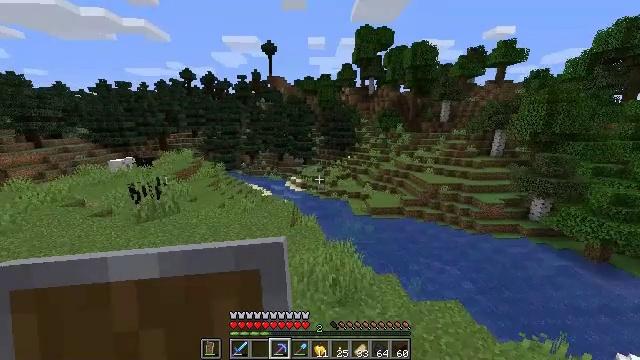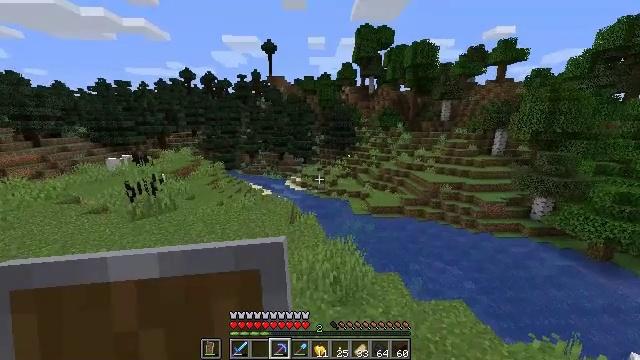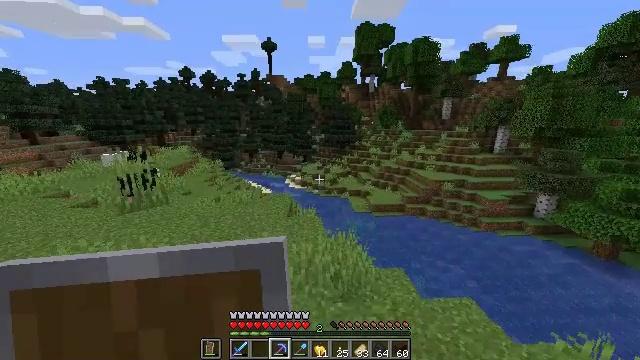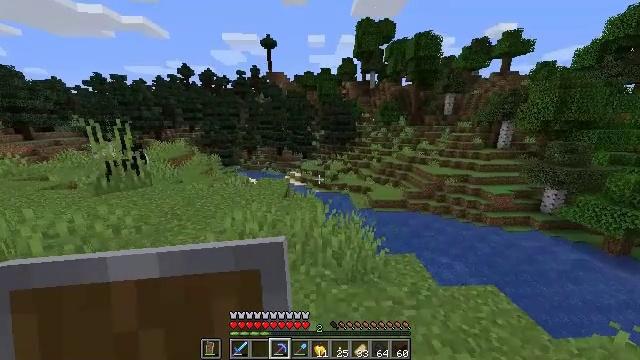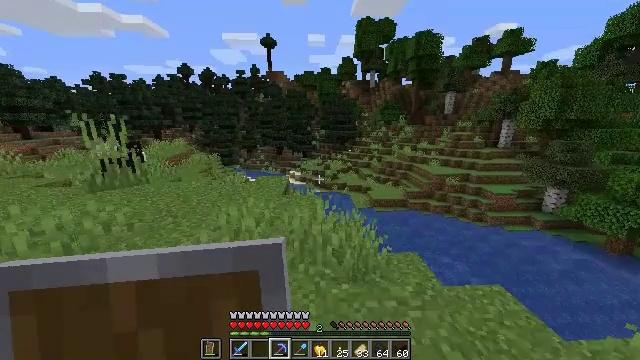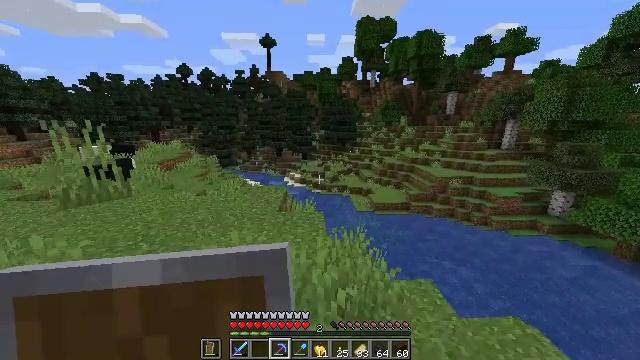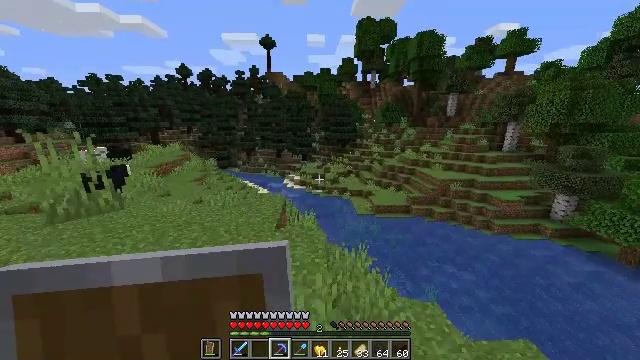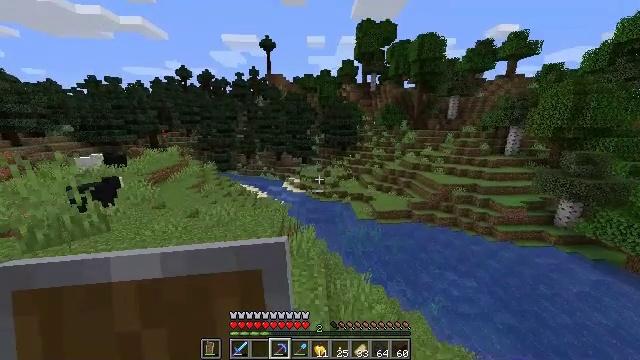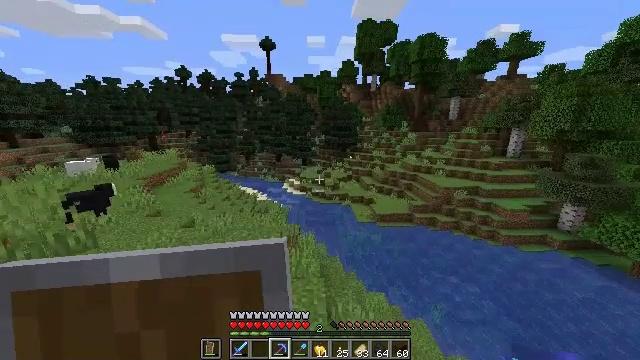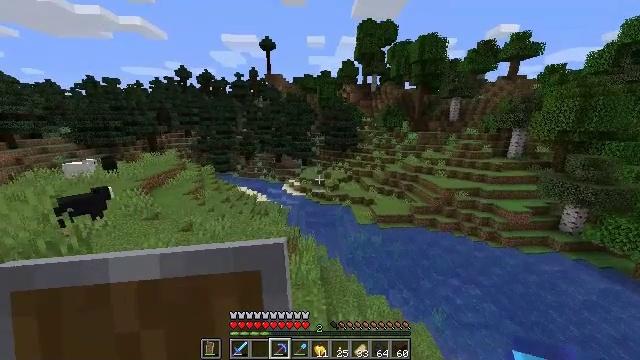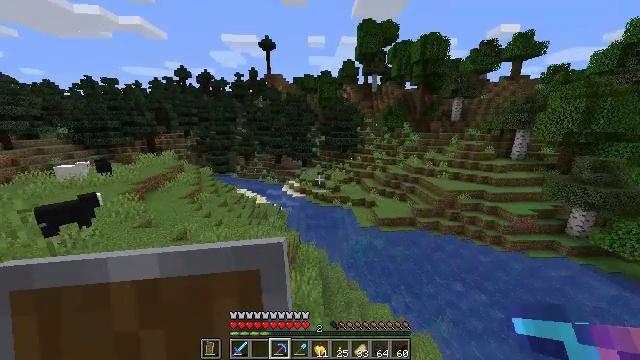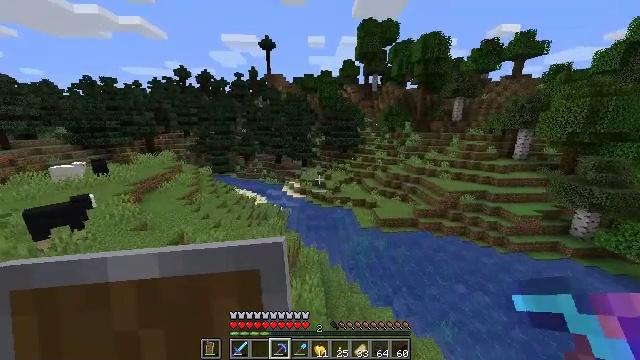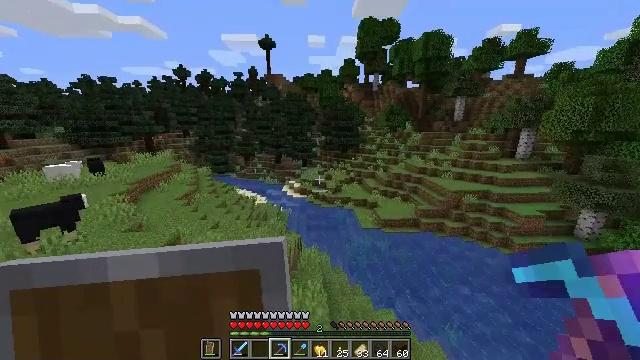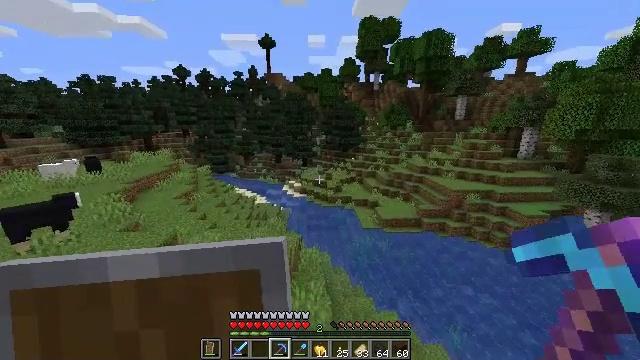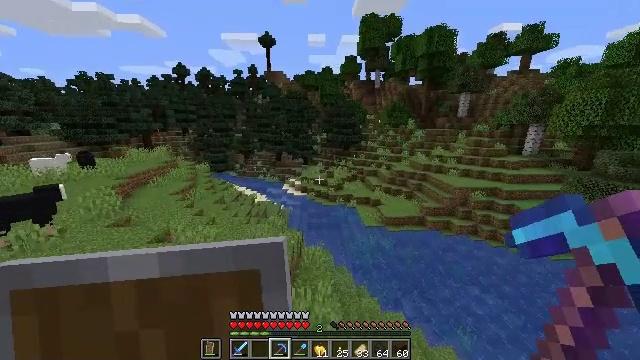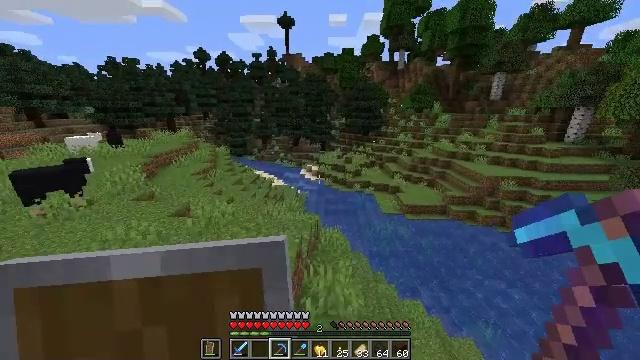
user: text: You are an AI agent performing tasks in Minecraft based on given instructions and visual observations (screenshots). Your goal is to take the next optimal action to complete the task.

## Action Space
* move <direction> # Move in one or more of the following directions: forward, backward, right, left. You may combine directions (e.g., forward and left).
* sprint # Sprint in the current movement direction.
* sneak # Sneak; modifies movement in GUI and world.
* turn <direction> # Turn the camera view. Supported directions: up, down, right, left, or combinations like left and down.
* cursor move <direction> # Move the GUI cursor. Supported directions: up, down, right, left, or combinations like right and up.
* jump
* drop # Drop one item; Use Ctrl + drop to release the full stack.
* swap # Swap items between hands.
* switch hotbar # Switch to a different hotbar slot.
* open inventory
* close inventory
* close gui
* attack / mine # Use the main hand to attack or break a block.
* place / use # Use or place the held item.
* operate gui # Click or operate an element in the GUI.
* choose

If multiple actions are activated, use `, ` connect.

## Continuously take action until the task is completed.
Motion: motion action
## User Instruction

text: Collect the grass block using a shovel.
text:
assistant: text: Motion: move forward, jump
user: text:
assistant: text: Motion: move forward, jump
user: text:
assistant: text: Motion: move forward, jump
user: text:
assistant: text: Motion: move forward, jump
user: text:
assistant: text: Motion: move forward, jump
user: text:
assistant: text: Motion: move forward, jump
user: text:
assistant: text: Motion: move forward, jump
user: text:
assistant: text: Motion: move forward and move left, jump
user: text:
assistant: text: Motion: move forward and move left, jump
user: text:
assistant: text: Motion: move forward and move left, jump
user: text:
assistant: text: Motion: move forward and move left, jump
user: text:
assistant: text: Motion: move forward and move left, jump
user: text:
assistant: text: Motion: move forward and move left, jump
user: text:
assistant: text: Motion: move forward and move left, jump
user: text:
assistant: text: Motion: move forward and move left, turn left and down, jump
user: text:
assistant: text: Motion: move forward and move left, turn left and down, jump
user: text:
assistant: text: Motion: move forward and move left, turn left and down, jump
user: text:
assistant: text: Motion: move forward and move left, turn left, jump
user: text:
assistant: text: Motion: move forward and move left, jump
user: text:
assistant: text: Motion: move forward and move left, jump
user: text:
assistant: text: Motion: move forward and move left, jump
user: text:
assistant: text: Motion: move forward and move left, jump
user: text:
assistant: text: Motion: move forward and move left, turn left and down, jump
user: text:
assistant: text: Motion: move forward and move left, turn left and down, jump
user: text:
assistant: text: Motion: move forward and move left, jump
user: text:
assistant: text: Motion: move forward and move left, jump
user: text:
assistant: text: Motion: move forward and move left, jump
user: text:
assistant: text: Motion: move forward and move left, jump
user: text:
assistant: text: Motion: move forward, jump
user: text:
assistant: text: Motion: move forward, jump